九年级 · 度量几何学
(10 分）如图，已知圆 $O$ 的直径 $A B$ 垂直于弦 $C D$ 于点 $E$, 连接 $C O$ 并延长交 $A D$ 于点 $F$, 且 $C F \perp A D$.

（1）证明：点 $E$ 是 $O B$ 的中点;

（2）若 $A B=8$, 求 $C D$ 的长.

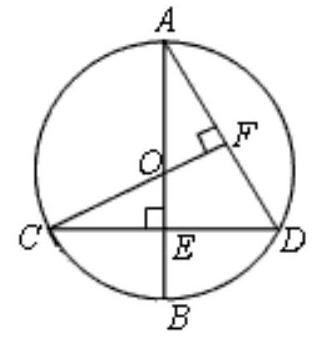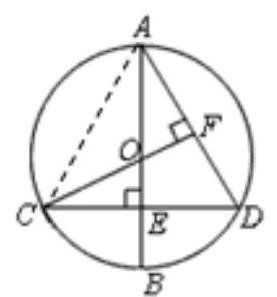
答案:  （1）证明：连接 $A C$, 如图

$\because$ 直径 $A B$ 垂直于弦 $C D$ 于点 $E$,

$\therefore A C=A D, A C=A D$

$\because$ 过圆心 $O$ 的线 $C F \perp A D$,

$\therefore A F=D F$ ，即 $C F$ 是 $A D$ 的中垂线，

$\therefore A C=C D$,

$\therefore A C=A D=C D$.

即: $\triangle A C D$ 是等边三角形,

$\therefore \angle F C D=30^{\circ}$,

在 Rt $\triangle C O E$ 中, $O E=\frac{1}{2} O C$,

$\therefore O E=\frac{1}{2} O B$,

$\therefore$ 点 $E$ 为 $O B$ 的中点;

（2）解：在 Rt $\triangle O C E$ 中, $A B=8$

$\therefore O C=\frac{1}{2} A B=4$,

又 $\because B E=O E$,

$\therefore O E=2$,

$\therefore C E=\sqrt{O C^{2}-O E^{2}}=\sqrt{4^{2}-2^{2}}=2 \sqrt{3}$,

$\therefore C D=2 C E=4 \sqrt{3}$.